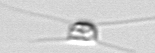
Label: Chaetoceros_similis